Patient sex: M
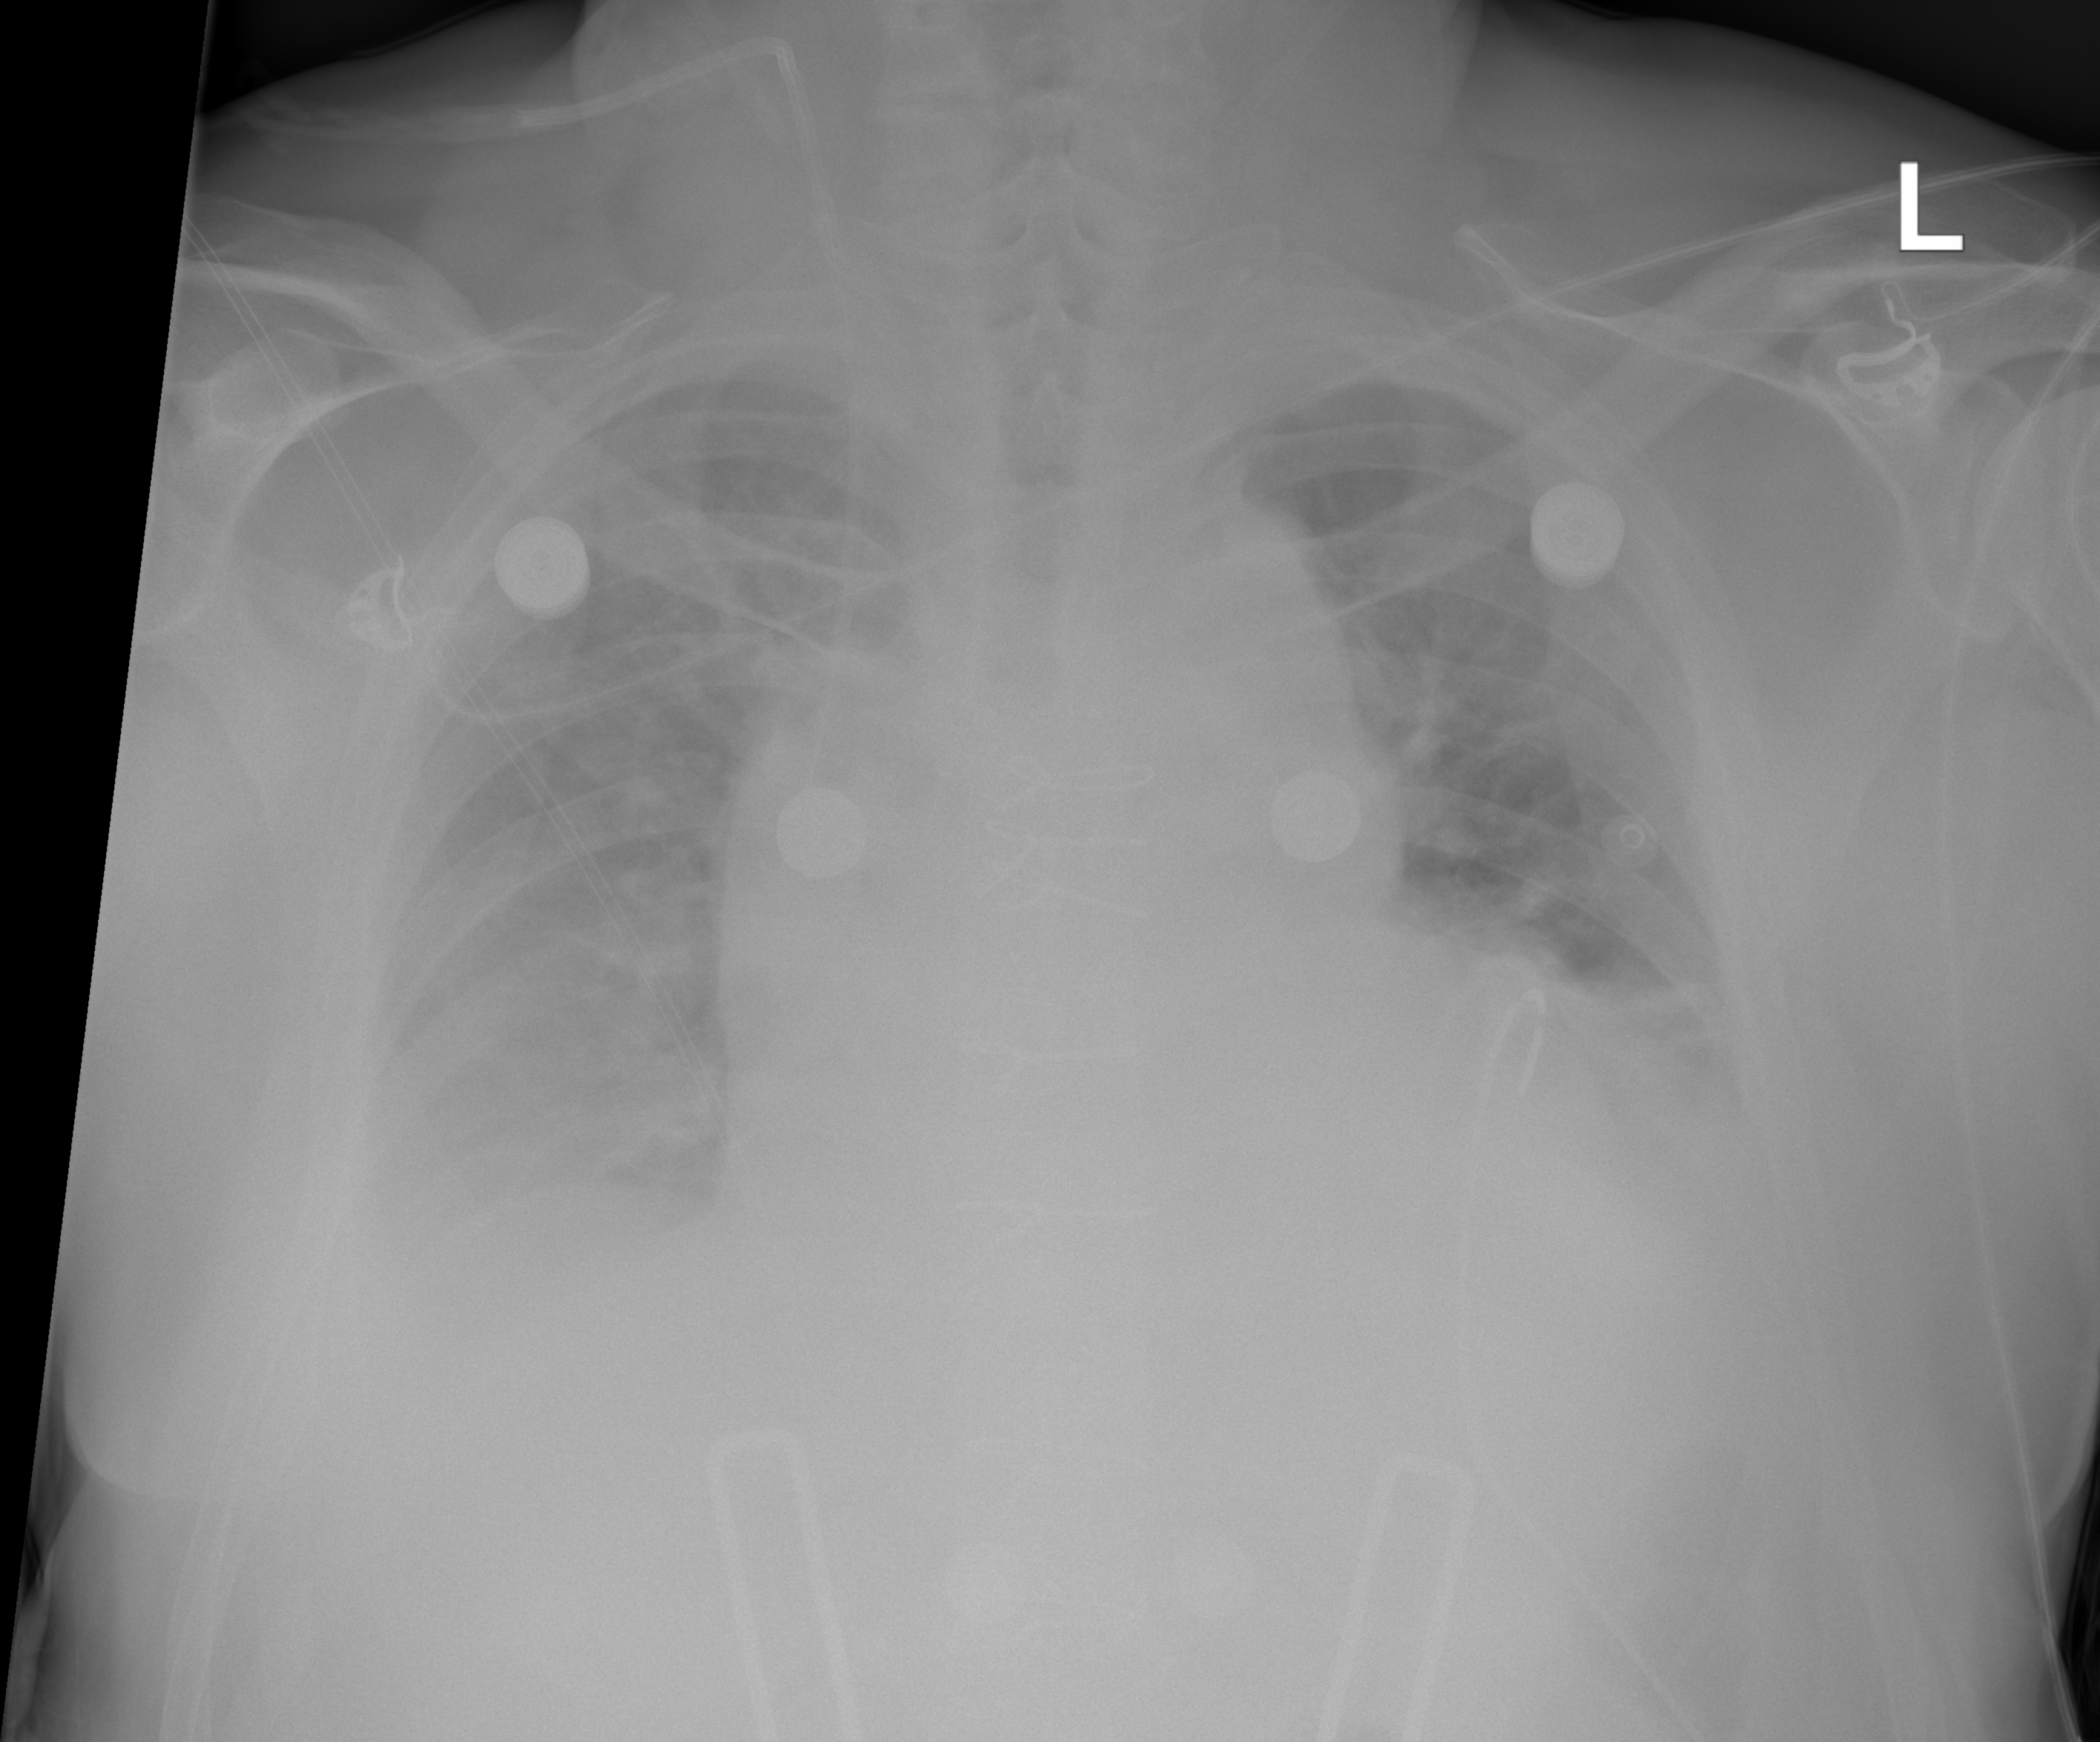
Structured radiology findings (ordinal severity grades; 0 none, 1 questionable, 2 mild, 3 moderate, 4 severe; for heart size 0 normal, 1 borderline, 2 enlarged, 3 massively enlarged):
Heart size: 2
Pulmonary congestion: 3
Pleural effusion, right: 3
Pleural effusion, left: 2
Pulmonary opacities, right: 0
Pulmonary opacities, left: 0
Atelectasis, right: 2
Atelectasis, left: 2